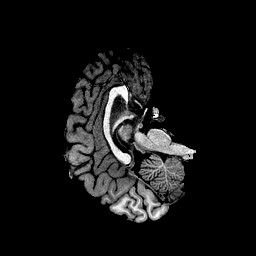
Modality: T1w
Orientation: axial
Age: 29
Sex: female
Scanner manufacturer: ge
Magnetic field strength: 3 T
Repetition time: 7.66 s
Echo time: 0.003476 s